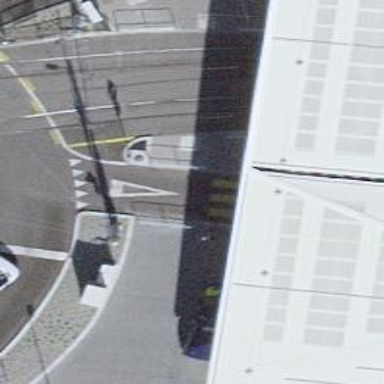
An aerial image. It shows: Road with traffic signals.